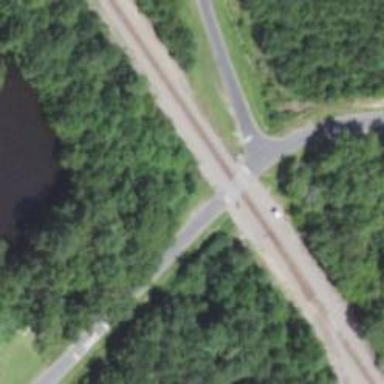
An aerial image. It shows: Level crossing with lights at railway intersection.